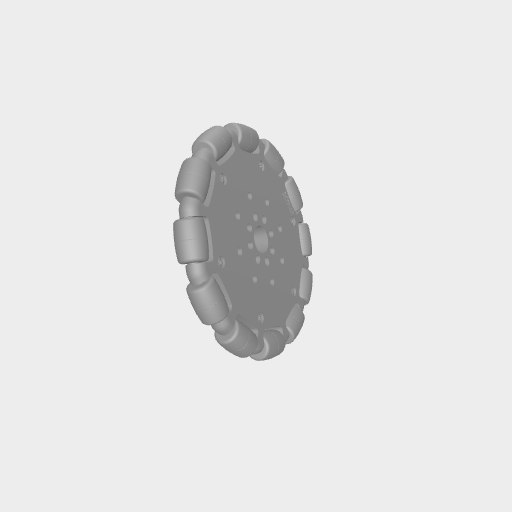
Part: OmniWheel120OD